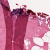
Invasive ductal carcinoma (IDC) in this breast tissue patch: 0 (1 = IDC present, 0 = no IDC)